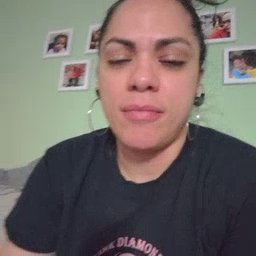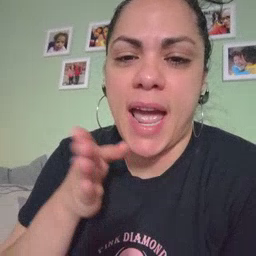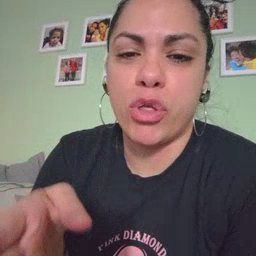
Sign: after